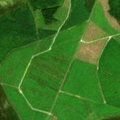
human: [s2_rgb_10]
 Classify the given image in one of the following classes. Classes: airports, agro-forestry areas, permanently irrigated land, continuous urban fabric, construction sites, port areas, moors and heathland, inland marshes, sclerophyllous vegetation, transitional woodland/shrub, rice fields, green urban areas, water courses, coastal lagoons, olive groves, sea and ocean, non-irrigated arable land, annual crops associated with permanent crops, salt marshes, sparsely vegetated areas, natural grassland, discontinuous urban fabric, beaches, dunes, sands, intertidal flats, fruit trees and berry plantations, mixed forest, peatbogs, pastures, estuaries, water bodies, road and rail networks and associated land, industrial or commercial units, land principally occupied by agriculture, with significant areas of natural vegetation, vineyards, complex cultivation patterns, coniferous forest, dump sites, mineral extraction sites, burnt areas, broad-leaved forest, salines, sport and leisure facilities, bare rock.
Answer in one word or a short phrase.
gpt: pastures, coniferous forest, moors and heathland, transitional woodland/shrub, peatbogs